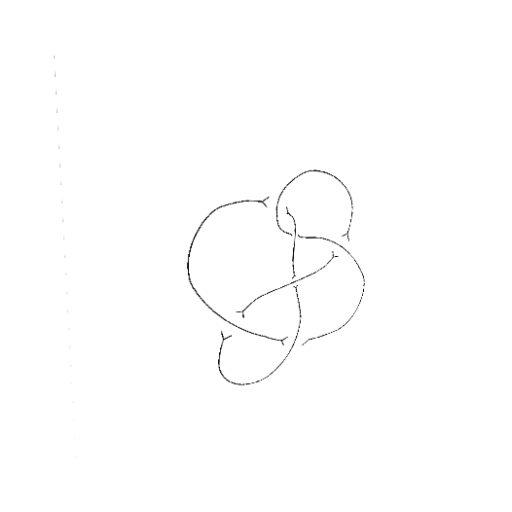
Crossing number: 6